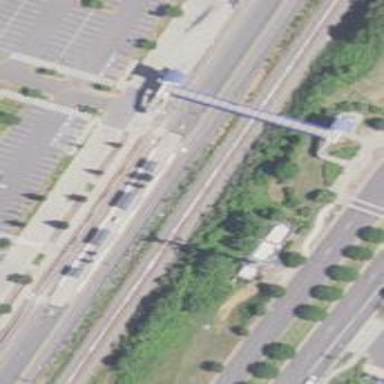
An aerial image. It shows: Railway crossing.